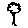
Label: tree